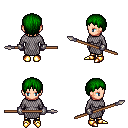
a pixel art fantasy rpg character, female body template, human, light skin, chain mail, gold greaves, green plain hairstyle, metal gloves, gold boots, spear, four views (front, back, left, right), 2x2 character sprite sheet, small pixel art, hard edges, no anti-aliasing